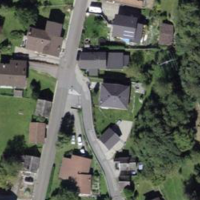
EUNIS habitat code: 55
Species observed at this site:
Cornu aspersum
Turdus merula
Mythimna unipuncta